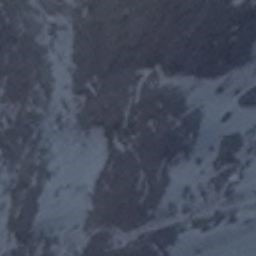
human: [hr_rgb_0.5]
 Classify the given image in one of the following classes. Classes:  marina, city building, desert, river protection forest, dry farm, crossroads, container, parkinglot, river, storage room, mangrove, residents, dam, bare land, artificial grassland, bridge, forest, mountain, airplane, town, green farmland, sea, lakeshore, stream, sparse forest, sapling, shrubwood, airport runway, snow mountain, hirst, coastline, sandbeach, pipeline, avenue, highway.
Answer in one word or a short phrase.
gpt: snow mountain